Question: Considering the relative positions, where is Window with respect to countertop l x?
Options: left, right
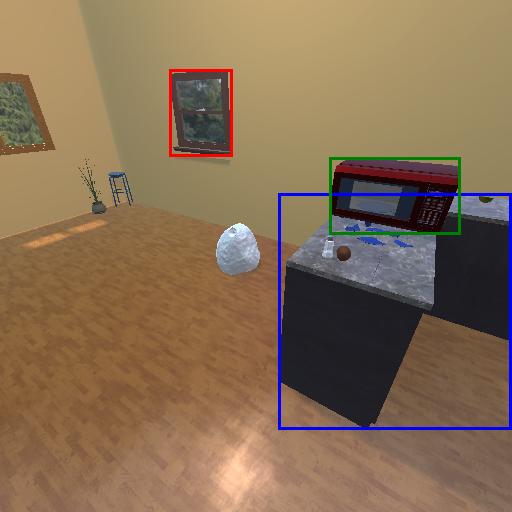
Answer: left